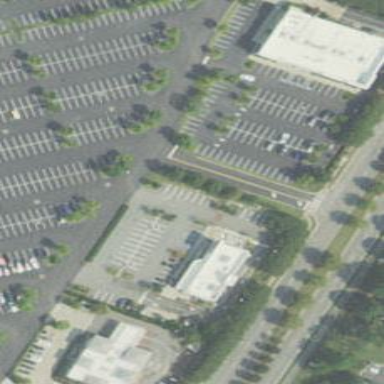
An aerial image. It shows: Parking area.